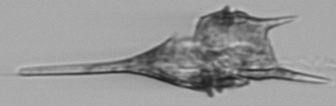
Label: Tripos_lineatus